Question: I am trying to deploy my project using 'Jenkins' with 'Bitbucket', When I build I get this error:
'''
> java.lang.UnsupportedClassVersionError Unsupported major.minor
> version 51.0
'''
I searched for this and found some solution regarding this.
> java.lang.UnsupportedClassVersionError happens because of a higher JDK
during compile time and lower JDK during runtime
'''
- J2SE 8 = 52
- J2SE 7 = 51
- J2SE 6.0 = 50
- J2SE 5.0 = 49
- JDK 1.4 = 48
- JDK 1.3 = 47
- JDK 1.2 = 46
- JDK 1.1 = 45
'''
I have installed java 1.6.
Previously while configuring Jenkins I was using "Install automatically option". at the time of build , Jenkins was downloading java 1.8.
Now I have changed the option as mention in image. I have set the path of the jdk which is installed in my system. now it should use java 1.6.
> but still I am getting the same error while building the project.

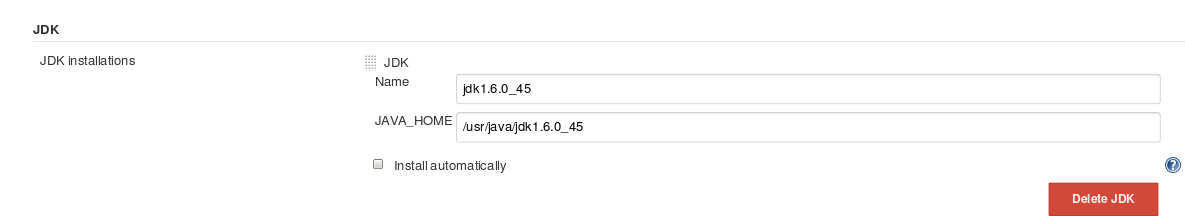
Answer: You need at least JDK7, that error is likely the result of running that code on Jenkins with the JRE6 embedded in that 'jdk1.6.0_45' (jre subdirectory).
You have two options: reconfigure Jenkins with a newer JDK (i'd say this is the way to go) or compile your code () with Java 6 if you don't need any of the post-1.6 features.